Question: Here is the screenshot:

By default in Bootstrap 2 there was no 'content: " ";' property in dl styling. But now it is added as default. By disabling that content: " "; or display: table it fixes the problem. But I do not want to edit bootstrap files. I don't even know what that content: " "; does.
Is there any simple and correct method on fixing that?
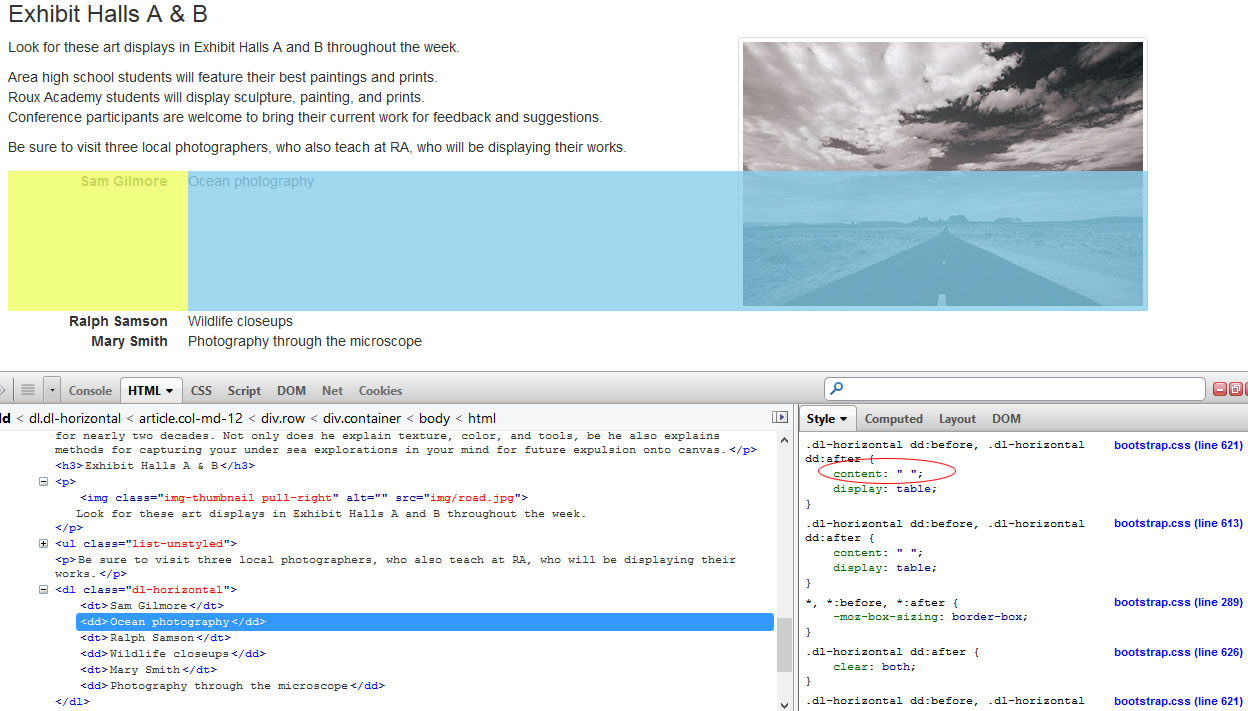
Answer: The <URL> property applies to the '::before' and '::after' pseudo-elements, and is used to insert generated content before and/or after the content of an element. Since you claim that disabling this property gives you the desired behaviour you can just override these rules in your own stylesheet:
'''
.dl-horizontal dd:before, .dl-horizontal dd:after {
content: none;
}
'''